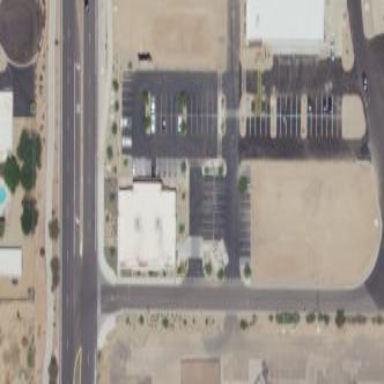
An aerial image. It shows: Parking area with asphalt surface.